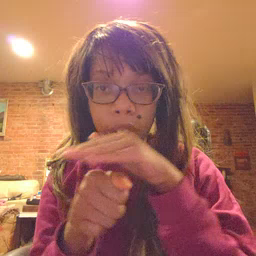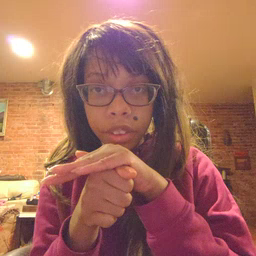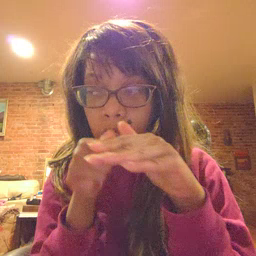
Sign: hide